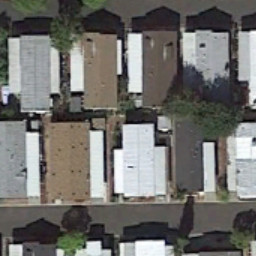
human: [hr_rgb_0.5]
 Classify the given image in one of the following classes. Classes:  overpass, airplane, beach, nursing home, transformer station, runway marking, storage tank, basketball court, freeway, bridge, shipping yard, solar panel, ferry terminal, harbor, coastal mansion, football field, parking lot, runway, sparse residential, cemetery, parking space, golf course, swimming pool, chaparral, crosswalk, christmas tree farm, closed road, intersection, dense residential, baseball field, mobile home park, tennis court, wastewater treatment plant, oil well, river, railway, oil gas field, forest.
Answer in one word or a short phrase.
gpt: mobile home park